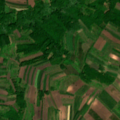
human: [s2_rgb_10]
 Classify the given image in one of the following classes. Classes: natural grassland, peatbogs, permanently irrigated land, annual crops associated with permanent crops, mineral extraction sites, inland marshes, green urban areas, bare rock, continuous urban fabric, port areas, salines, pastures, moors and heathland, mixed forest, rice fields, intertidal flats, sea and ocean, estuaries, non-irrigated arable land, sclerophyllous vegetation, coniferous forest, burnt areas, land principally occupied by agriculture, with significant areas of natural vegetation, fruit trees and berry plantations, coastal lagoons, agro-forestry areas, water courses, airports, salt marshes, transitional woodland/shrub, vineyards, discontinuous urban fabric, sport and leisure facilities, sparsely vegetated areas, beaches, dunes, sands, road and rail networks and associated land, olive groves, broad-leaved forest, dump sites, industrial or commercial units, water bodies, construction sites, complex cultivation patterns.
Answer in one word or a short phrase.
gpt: non-irrigated arable land, land principally occupied by agriculture, with significant areas of natural vegetation, broad-leaved forest